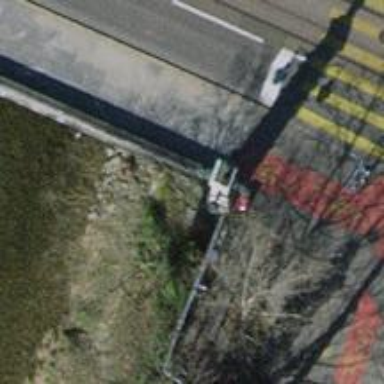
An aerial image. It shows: Stone sidewalk on bridge.